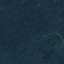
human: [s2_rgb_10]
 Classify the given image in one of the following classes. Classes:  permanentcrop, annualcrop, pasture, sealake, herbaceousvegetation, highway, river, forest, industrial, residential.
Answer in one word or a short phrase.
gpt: Forest